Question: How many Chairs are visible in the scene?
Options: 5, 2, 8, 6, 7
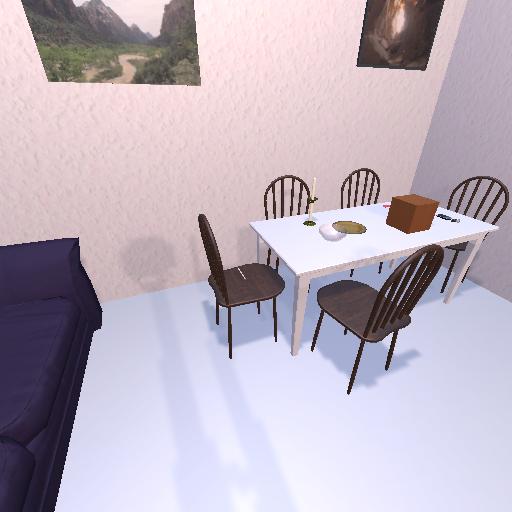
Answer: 5